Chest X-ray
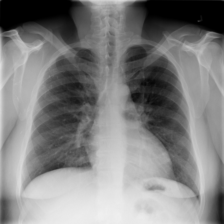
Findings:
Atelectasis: negative
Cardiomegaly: negative
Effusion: negative
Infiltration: negative
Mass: negative
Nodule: negative
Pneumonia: negative
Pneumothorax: negative
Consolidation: negative
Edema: negative
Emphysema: negative
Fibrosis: negative
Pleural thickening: negative
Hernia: negative